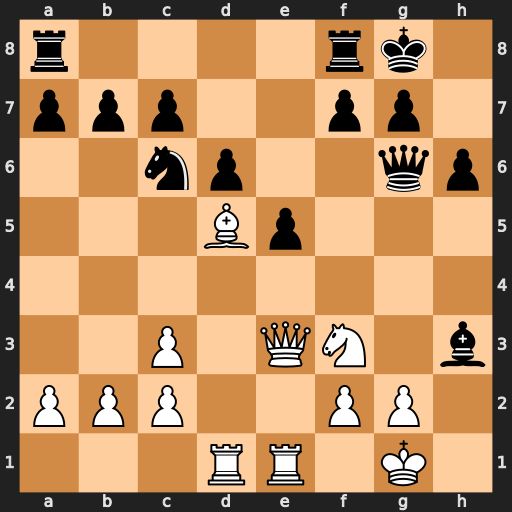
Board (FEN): r4rk1/ppp2pp1/2np2qp/3Bp3/8/2P1QN1b/PPP2PP1/3RR1K1
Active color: w
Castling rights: -
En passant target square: -
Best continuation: Nh4 Qg4 Qxh3 Qxh3 gxh3